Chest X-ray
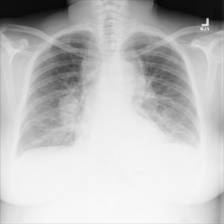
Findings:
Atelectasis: negative
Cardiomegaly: negative
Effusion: negative
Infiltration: negative
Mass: negative
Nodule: negative
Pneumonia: negative
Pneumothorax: negative
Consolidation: negative
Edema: negative
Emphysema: negative
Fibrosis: negative
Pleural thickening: negative
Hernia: negative